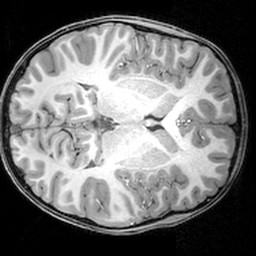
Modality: T1w
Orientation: axial
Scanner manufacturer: siemens
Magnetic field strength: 3 T
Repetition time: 1.9 s
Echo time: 0.00397 s